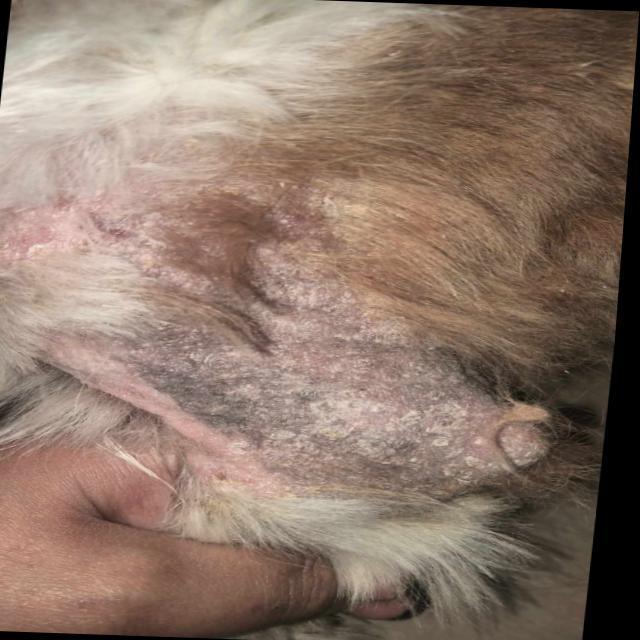
Canine demodicosis (Demodex mange) — caused by Demodex canis mites. Presents with alopecia, follicular papules, pustules, and comedones. Often localized on face and forelimbs.